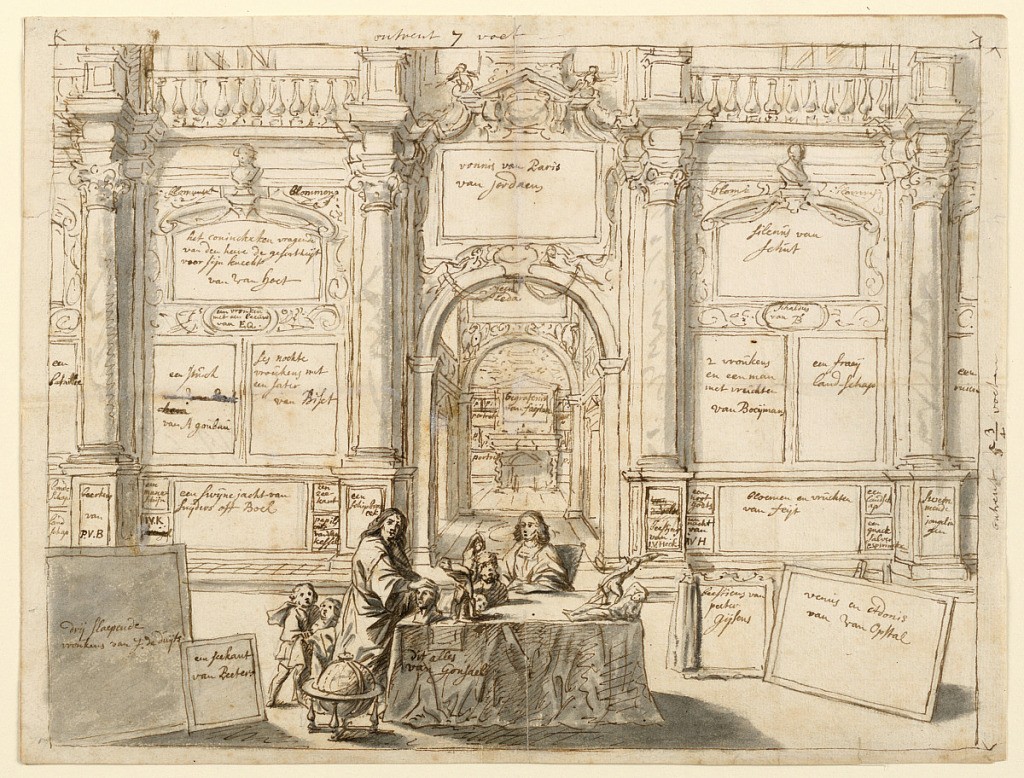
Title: Diagram of a painting by Gonzales Coques and others, "Interior with Figures in a Picture Gallery," 1672 (Mauritshuis)
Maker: Gonzales Coques, Flemish, 1614 - 1684
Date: ca. 1700
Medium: Pen and sepia ink, brush and gray wash on paper
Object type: Drawing
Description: Interior of a large gallery, the walls of which are lined with frames containing written inscriptions referring to the pictures to be contained therein. A view through a central arched opening reveals a corridor, and another gallery beyond it. In the foreground, the collector and his family are beside a table on which sculptured objects are displayed.